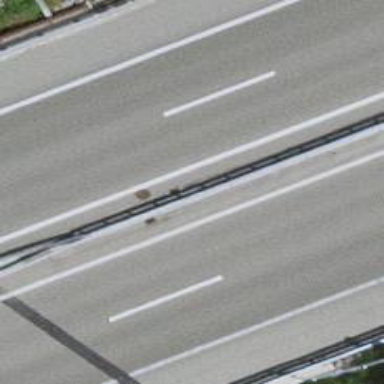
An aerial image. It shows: Asphalt motorway.